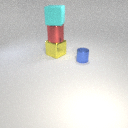
large yellow metal cube to the left of small blue metal cylinder